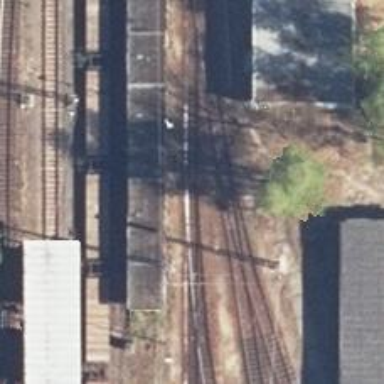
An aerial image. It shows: Railway switch.